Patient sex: M
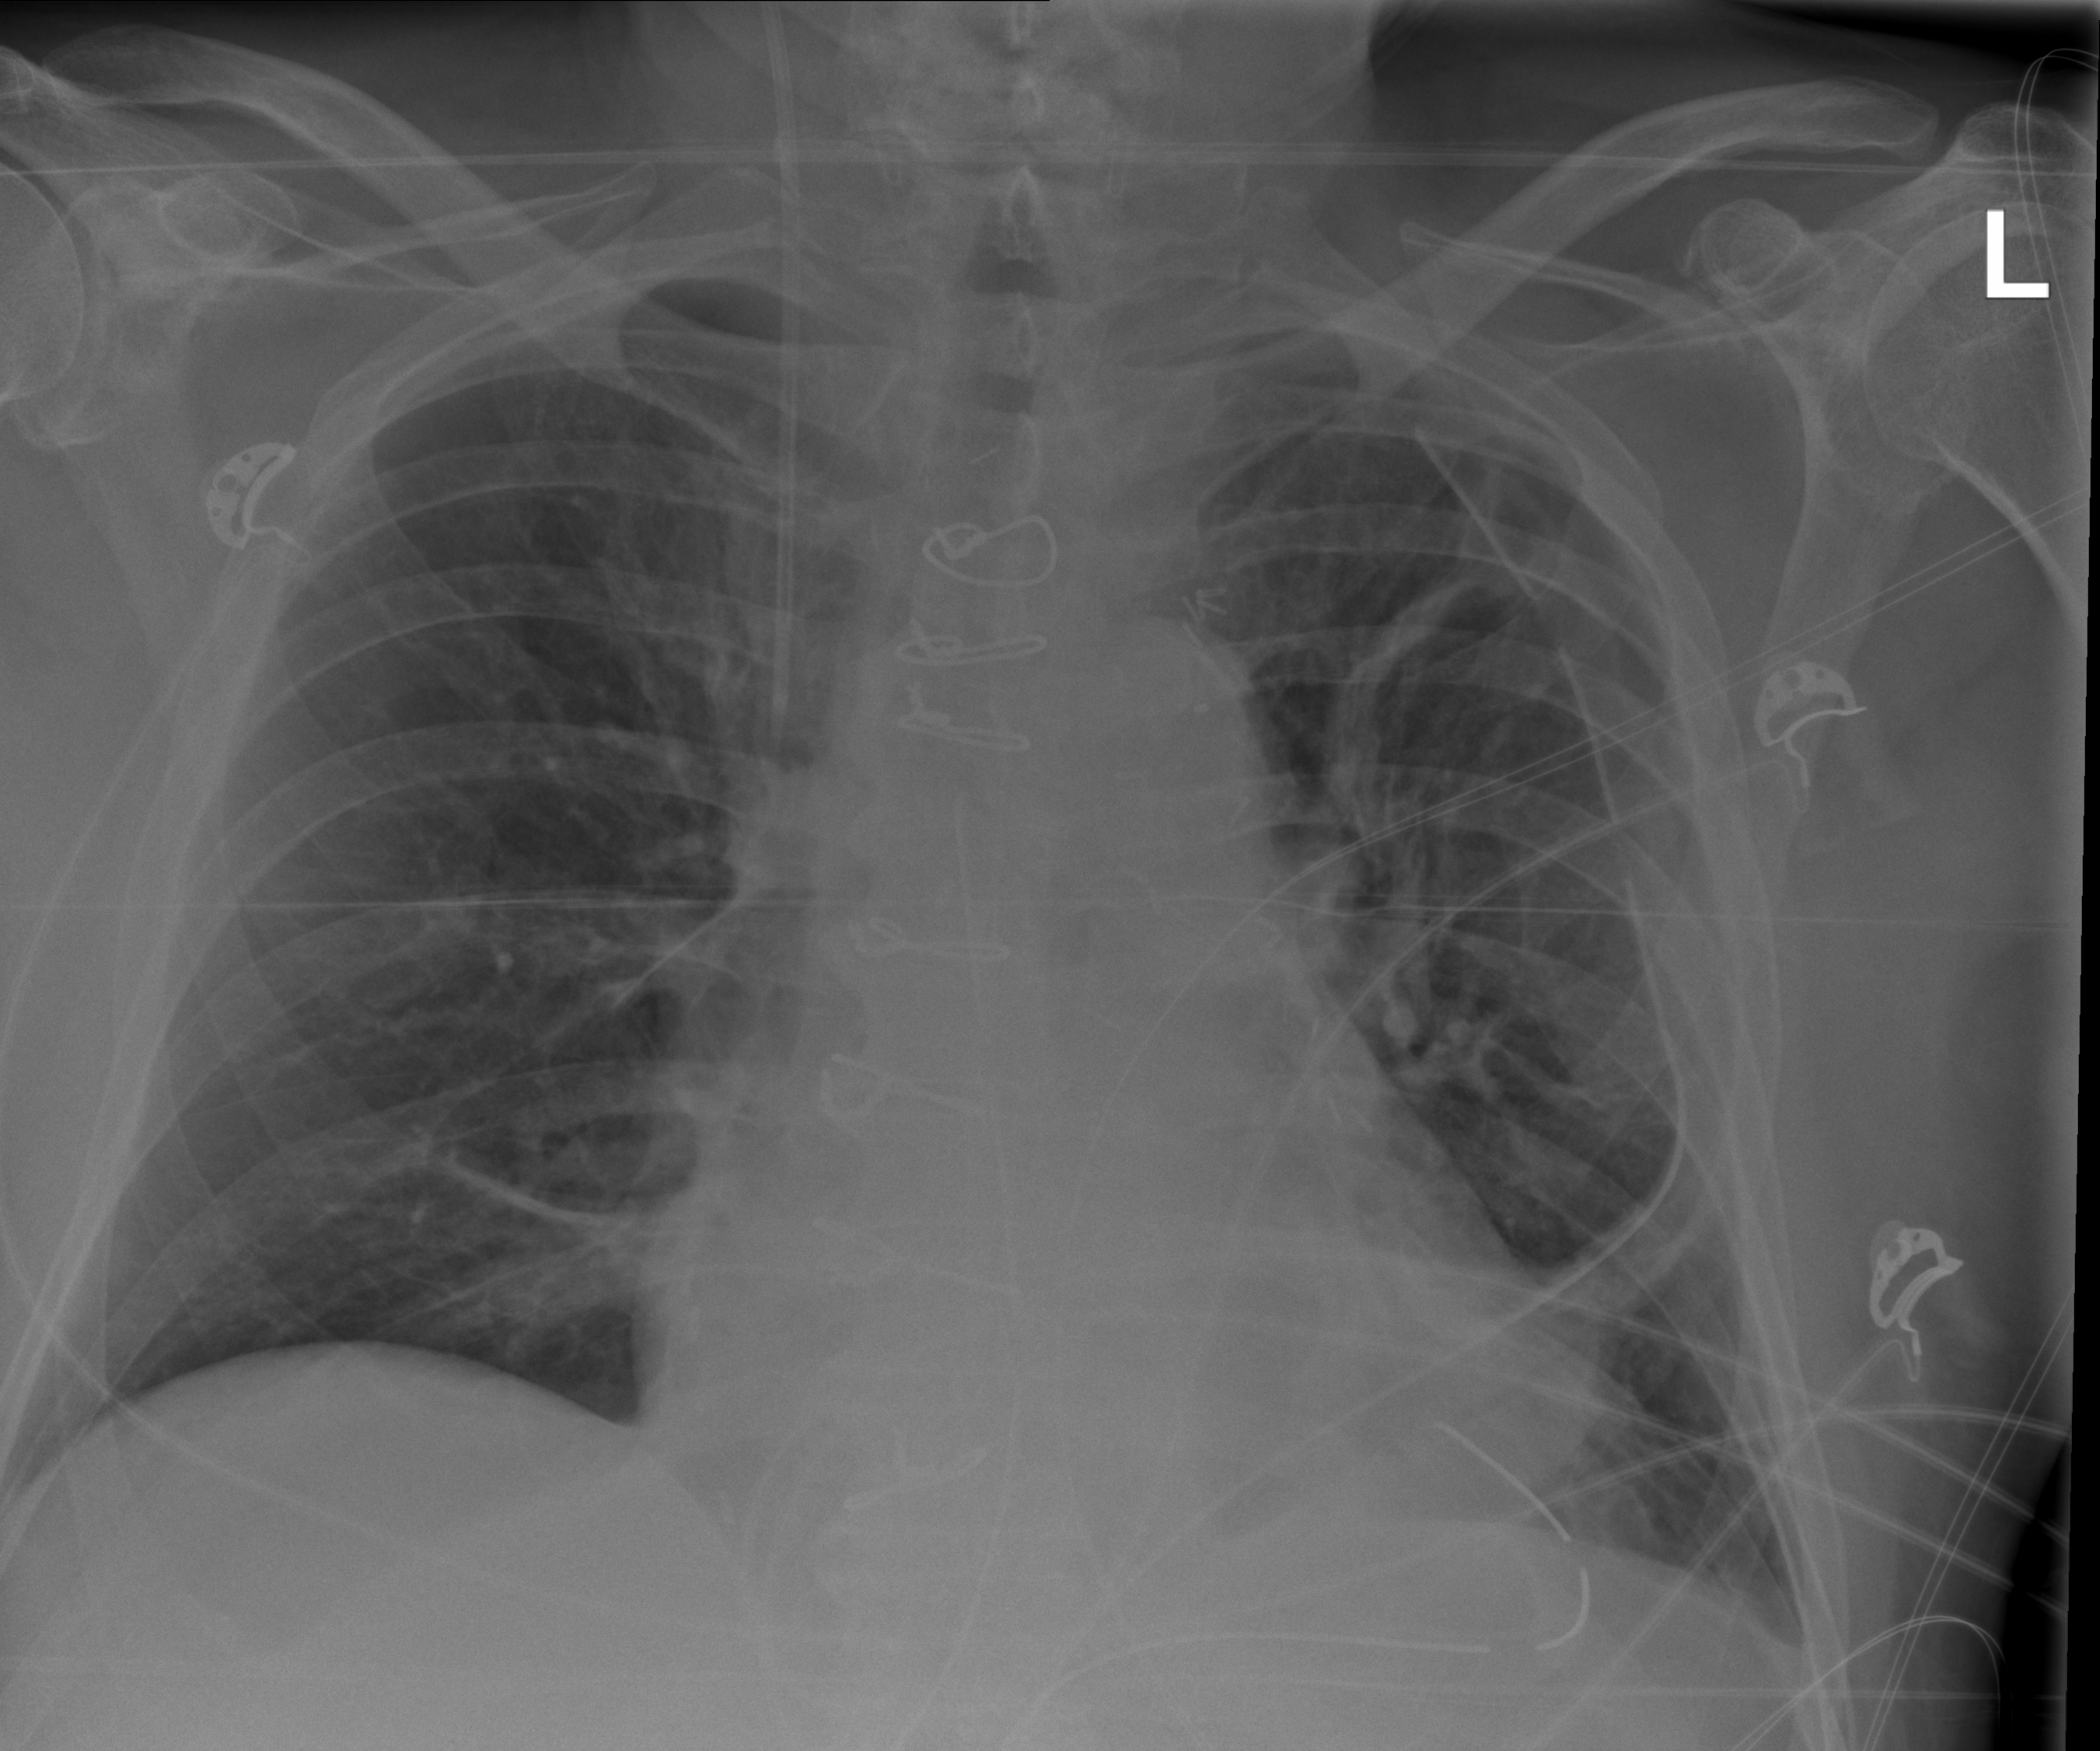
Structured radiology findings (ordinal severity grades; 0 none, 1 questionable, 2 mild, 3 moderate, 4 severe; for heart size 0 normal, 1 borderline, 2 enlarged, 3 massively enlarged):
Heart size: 1
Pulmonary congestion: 2
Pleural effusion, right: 0
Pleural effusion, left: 0
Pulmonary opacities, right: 0
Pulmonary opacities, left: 0
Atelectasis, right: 2
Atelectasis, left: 2